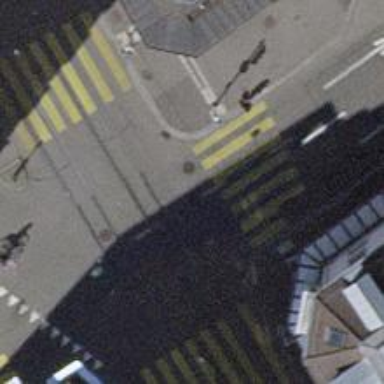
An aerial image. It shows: Crossing with traffic signals and zebra markings.